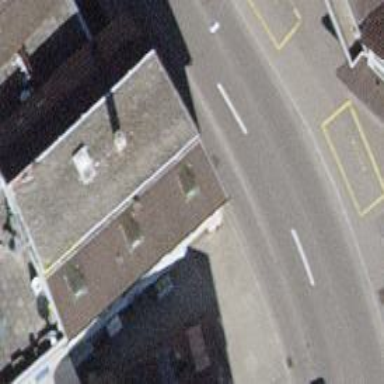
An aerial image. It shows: Hardware shop.